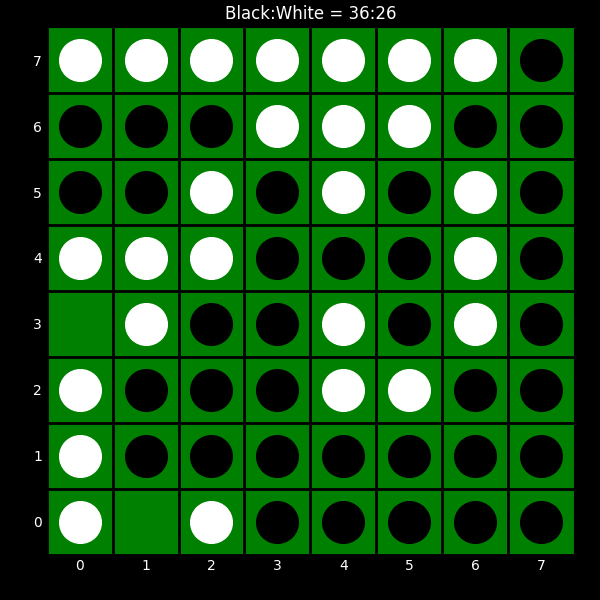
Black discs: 36
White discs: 26